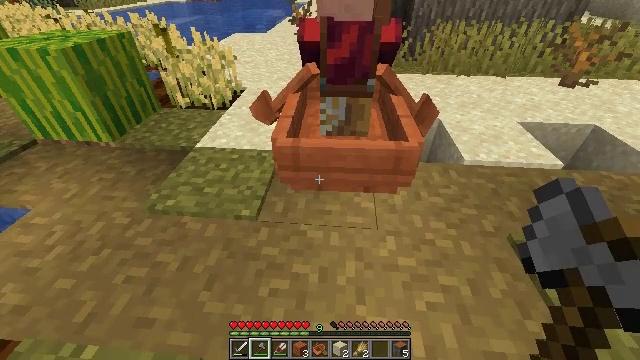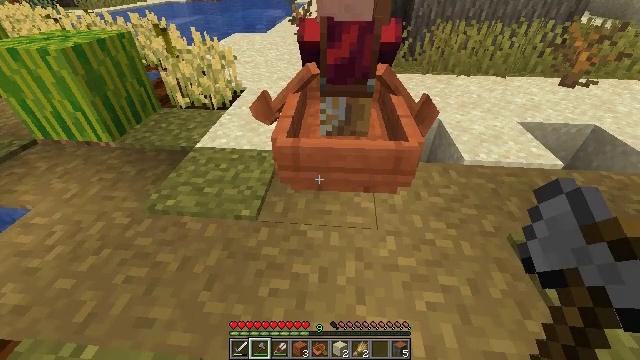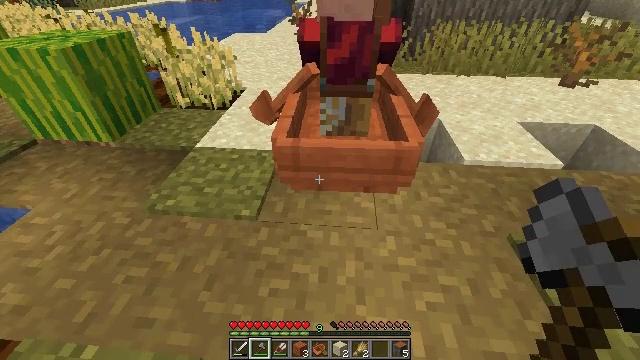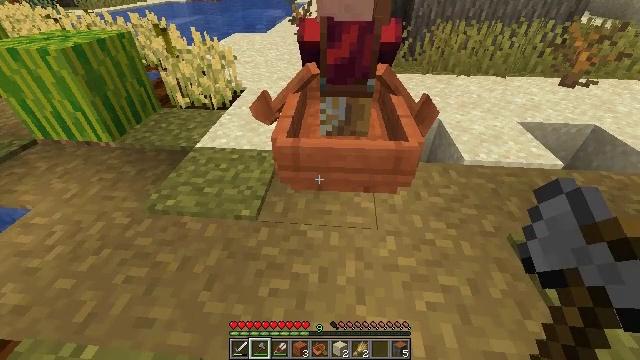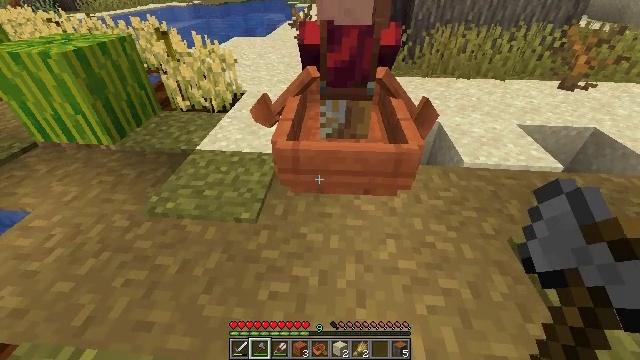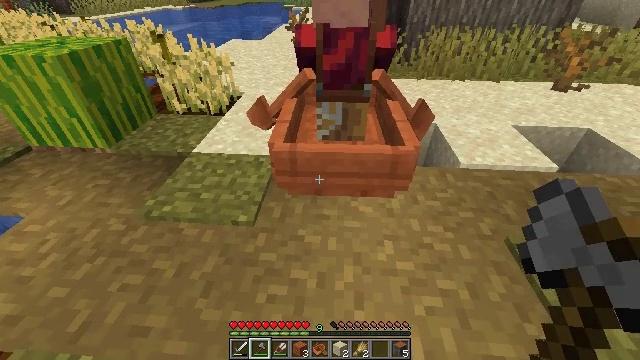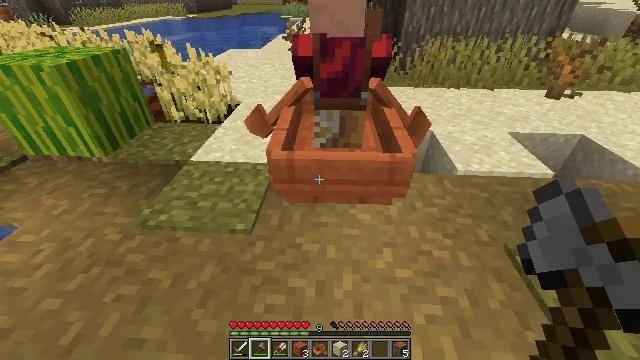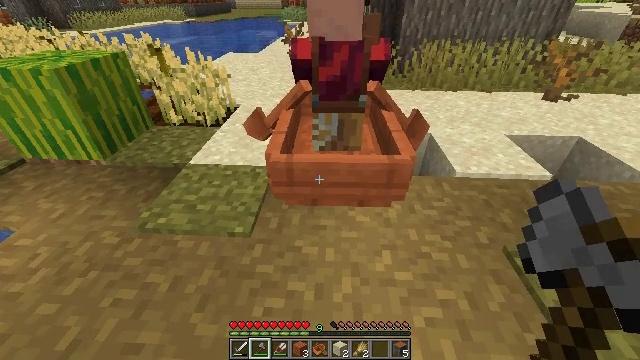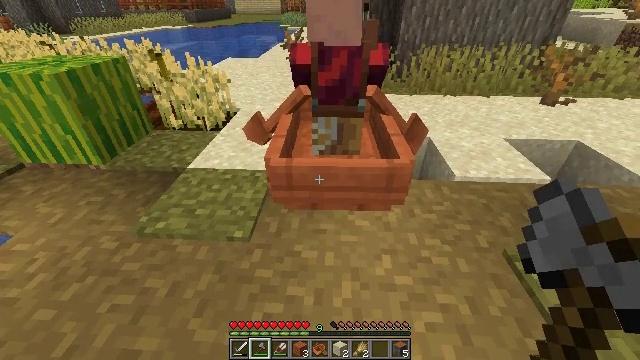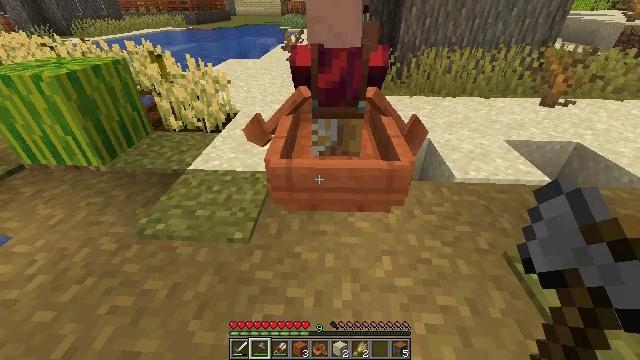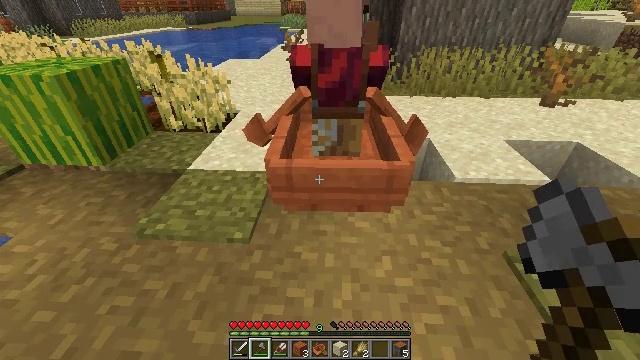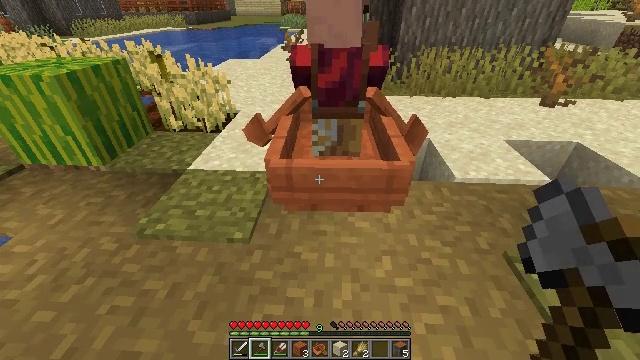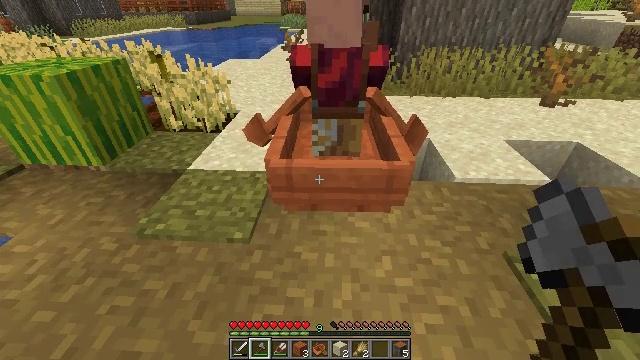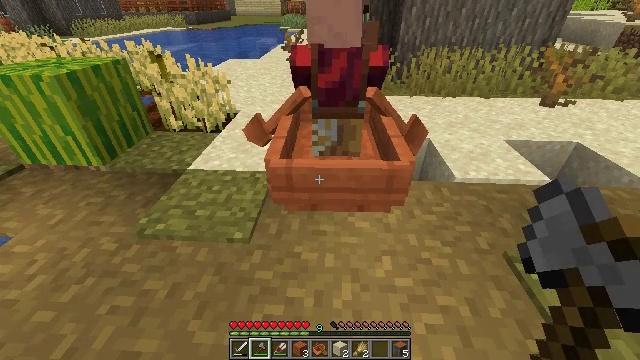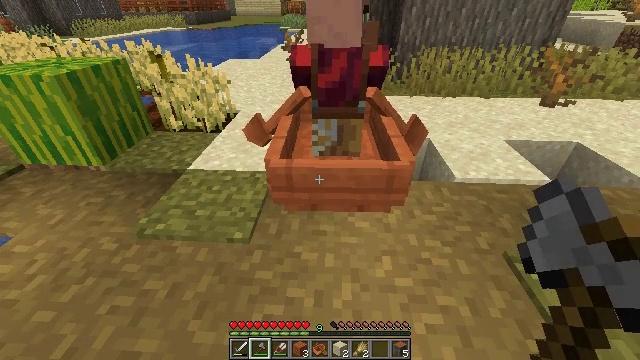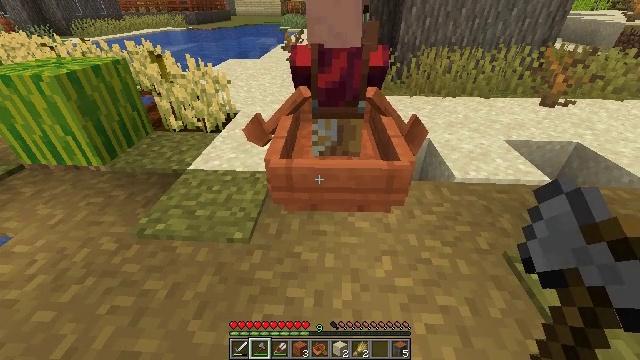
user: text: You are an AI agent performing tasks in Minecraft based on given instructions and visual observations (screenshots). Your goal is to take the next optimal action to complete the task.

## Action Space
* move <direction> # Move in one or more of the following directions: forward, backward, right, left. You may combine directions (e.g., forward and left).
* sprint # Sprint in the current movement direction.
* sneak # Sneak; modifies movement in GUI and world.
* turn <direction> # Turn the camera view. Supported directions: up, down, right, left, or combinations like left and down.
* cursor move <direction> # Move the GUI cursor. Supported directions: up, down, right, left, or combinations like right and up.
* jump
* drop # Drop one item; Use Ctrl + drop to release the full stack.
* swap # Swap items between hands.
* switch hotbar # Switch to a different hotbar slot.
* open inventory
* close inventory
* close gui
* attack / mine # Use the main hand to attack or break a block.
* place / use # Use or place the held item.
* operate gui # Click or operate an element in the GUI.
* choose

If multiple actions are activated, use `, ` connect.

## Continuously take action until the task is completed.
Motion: motion action
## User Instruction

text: Destroy the orange bed to move it.
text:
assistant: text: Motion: no_op
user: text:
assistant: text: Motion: no_op
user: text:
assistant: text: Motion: no_op
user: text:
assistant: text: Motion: no_op
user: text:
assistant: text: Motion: no_op
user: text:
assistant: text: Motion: turn up
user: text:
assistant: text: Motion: no_op
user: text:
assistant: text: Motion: no_op
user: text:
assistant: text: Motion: no_op
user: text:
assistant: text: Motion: no_op
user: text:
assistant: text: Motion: no_op
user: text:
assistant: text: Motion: no_op
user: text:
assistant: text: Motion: no_op
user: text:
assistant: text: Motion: no_op
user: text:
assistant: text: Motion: no_op
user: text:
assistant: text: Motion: attack / mine
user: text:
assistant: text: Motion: attack / mine
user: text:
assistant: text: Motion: attack / mine
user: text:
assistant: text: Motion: attack / mine
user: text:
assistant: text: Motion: attack / mine
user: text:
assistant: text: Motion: attack / mine
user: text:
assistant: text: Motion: attack / mine
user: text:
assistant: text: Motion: attack / mine
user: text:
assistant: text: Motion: attack / mine
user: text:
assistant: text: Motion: attack / mine
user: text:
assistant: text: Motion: attack / mine
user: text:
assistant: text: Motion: attack / mine
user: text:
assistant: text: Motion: attack / mine
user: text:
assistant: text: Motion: attack / mine
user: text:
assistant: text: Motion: no_op